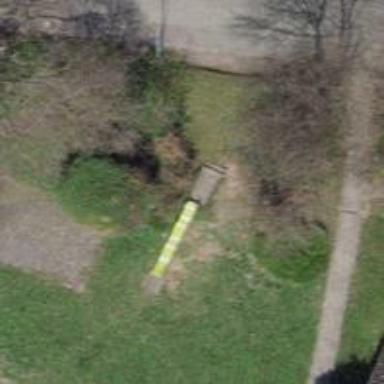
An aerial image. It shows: Playground featuring slide.